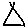
Label: triangle